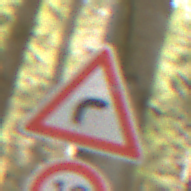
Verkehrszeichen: KurveRechts
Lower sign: Geschwindigkeit10
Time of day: MorningAfternoon
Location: Outdoor (Nature)
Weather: Overcast
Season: Winter
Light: Natural